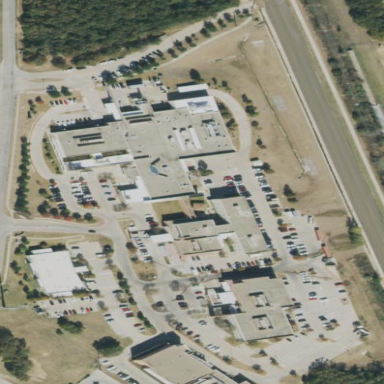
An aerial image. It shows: Healthcare facility identified as hospital.